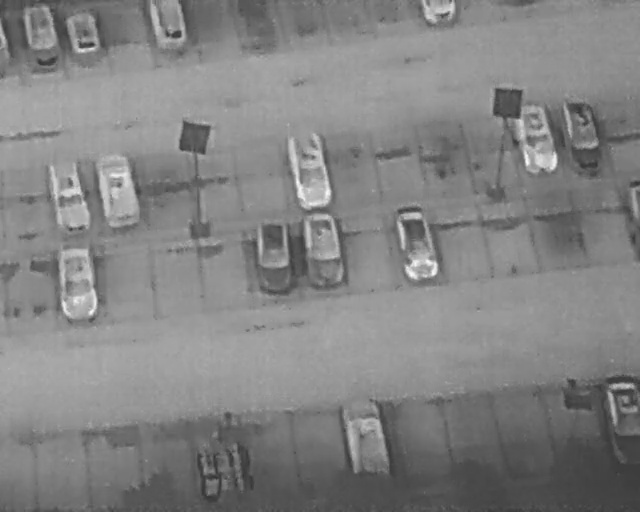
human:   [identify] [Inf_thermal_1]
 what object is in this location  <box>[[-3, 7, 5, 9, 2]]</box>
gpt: <ref>1 small car at the top left</ref>

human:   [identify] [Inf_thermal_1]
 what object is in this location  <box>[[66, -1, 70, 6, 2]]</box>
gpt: <ref>1 medium car at the top</ref>

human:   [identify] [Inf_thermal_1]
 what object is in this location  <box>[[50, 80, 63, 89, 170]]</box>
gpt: <ref>1 large car at the bottom</ref>